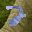
Label: 2